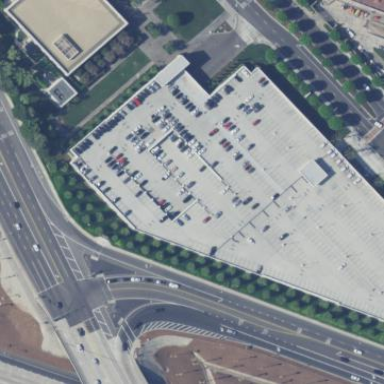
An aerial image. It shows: Multi-storey parking building.